Question: I'm using Aptana and Git. When I go to create a new branch, the following dialog box shows up.

I was wondering what that 'track' checkbox does, and when it's most appropriate to check it.
I understand the concept of tracking in git, but mostly with files. I don't seem to understand how it applies to new branches being created?
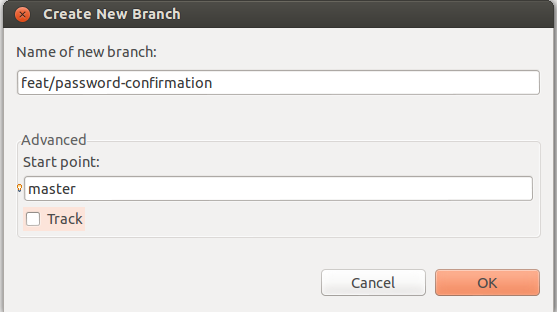
Answer: In this case, 'track' refers to git-checkout's and git-branch's '--track' option.
When a local branch is started off a remote-tracking branch, git sets up the branch so that 'git pull' will appropriately merge from the remote-tracking branch.
From 'man git-branch':
> '''
-t, --track
When creating a new branch, set up configuration to mark the
start-point branch as "upstream" from the new branch. This
configuration will tell git to show the relationship between the
two branches in git status and git branch -v. Furthermore, it
directs git pull without arguments to pull from the upstream when
the new branch is checked out.
'''